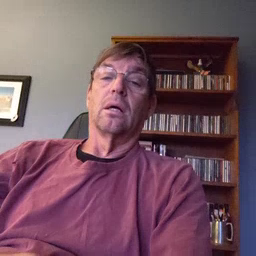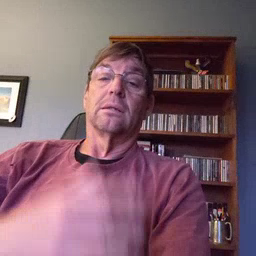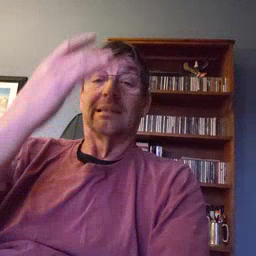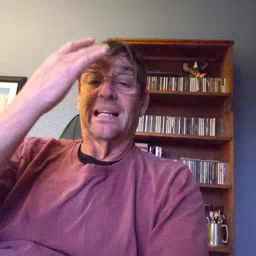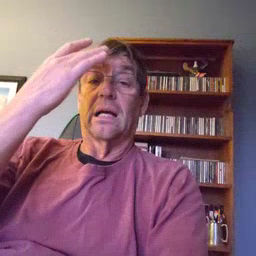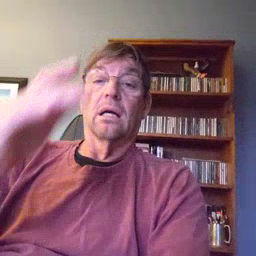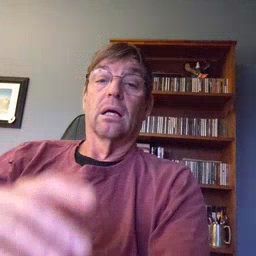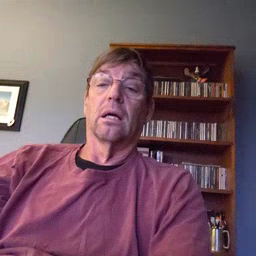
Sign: sick